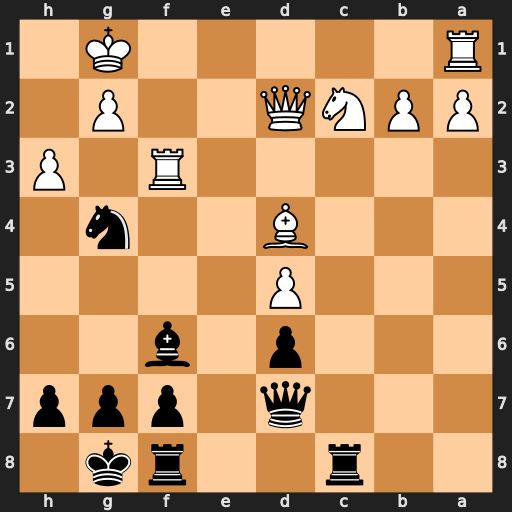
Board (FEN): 2r2rk1/3q1ppp/3p1b2/3P4/3B2n1/5R1P/PPNQ2P1/R5K1
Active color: b
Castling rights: -
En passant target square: -
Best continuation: Rxc2 Qxc2 Bxd4+